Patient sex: F
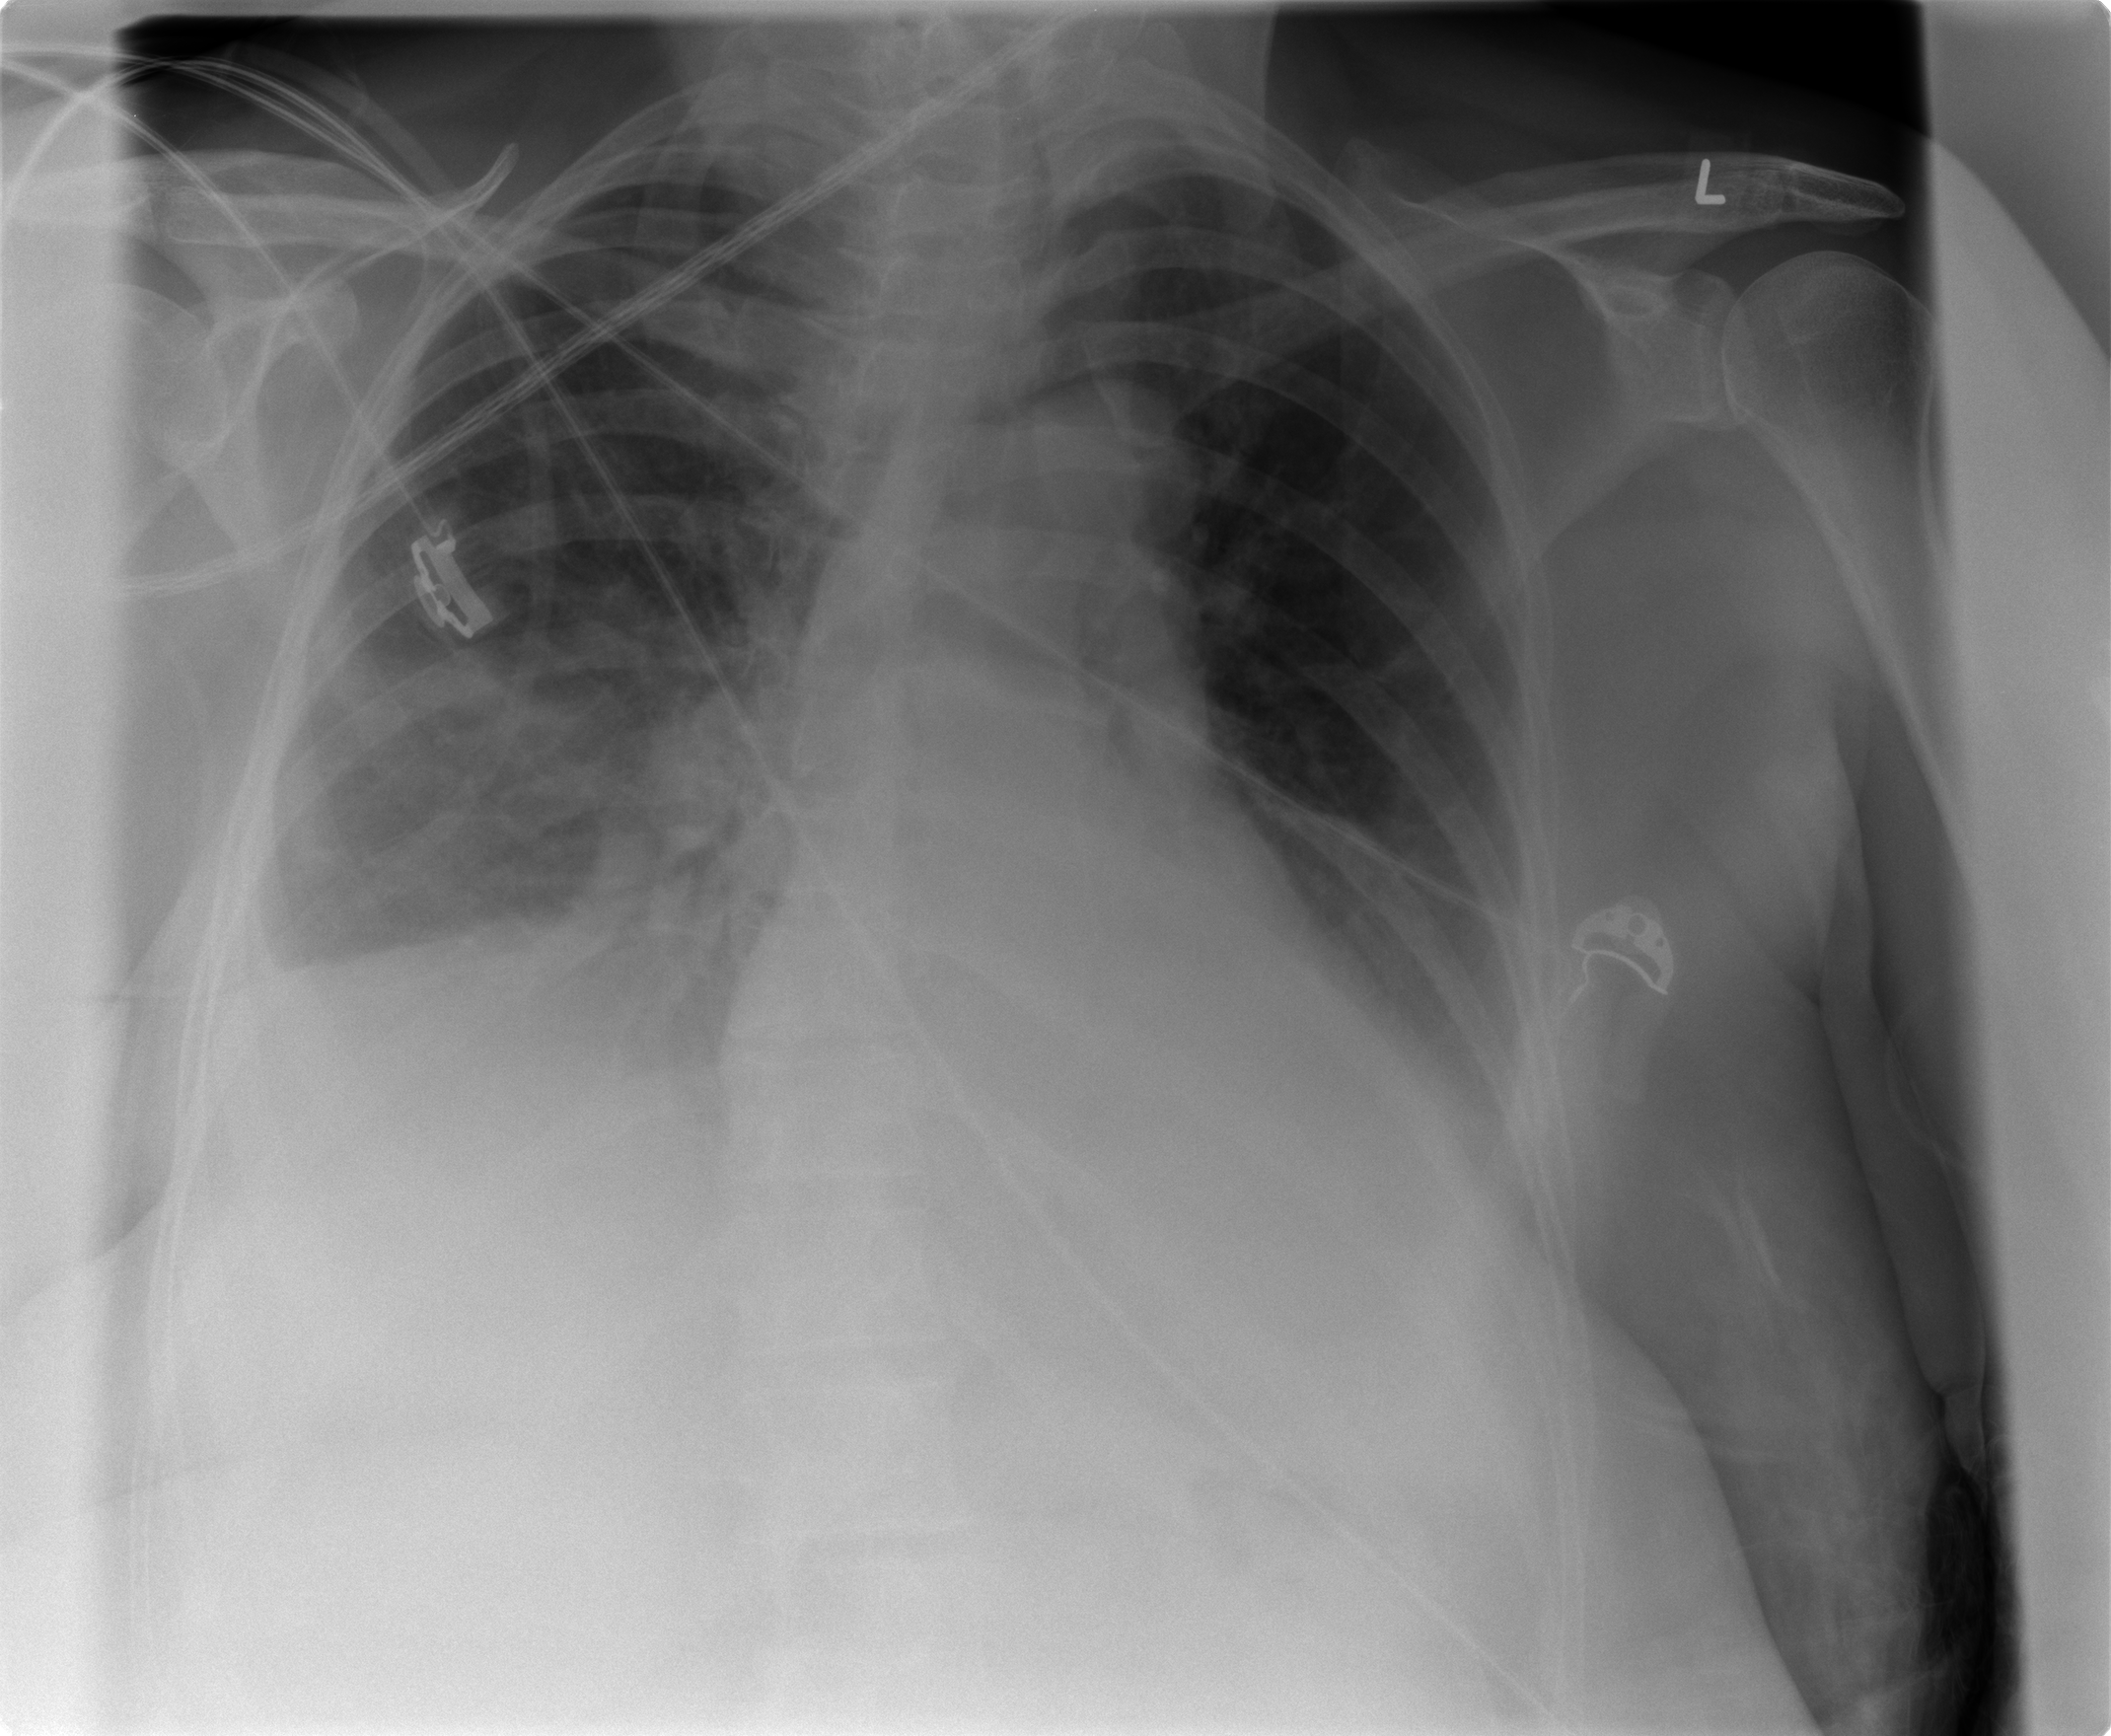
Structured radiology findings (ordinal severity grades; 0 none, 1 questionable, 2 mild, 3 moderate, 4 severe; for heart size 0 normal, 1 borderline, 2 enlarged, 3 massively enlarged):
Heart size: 2
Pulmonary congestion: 1
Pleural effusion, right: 2
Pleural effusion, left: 1
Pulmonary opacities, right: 1
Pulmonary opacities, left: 0
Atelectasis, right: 2
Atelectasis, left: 2